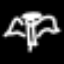
Label: angel